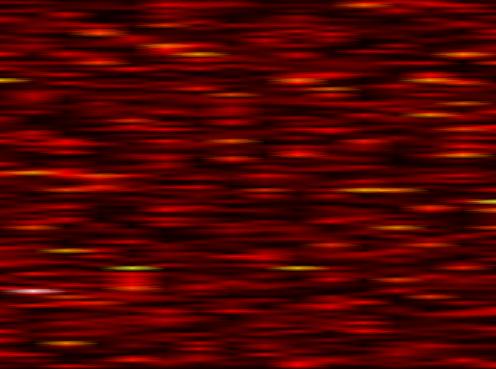
Label: FBMC